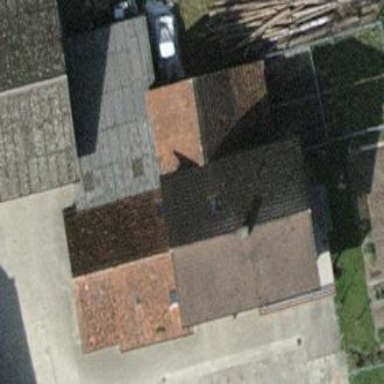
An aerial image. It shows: Building with gabled roof.